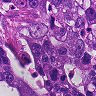
Metastatic tissue present: yes